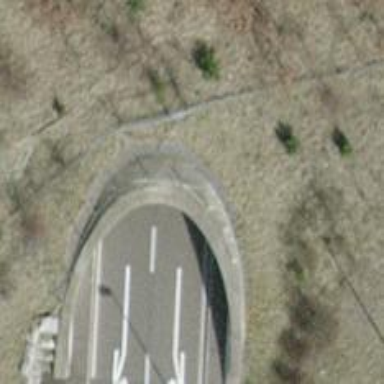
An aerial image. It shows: Motorway link with tunnel.